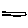
Label: line